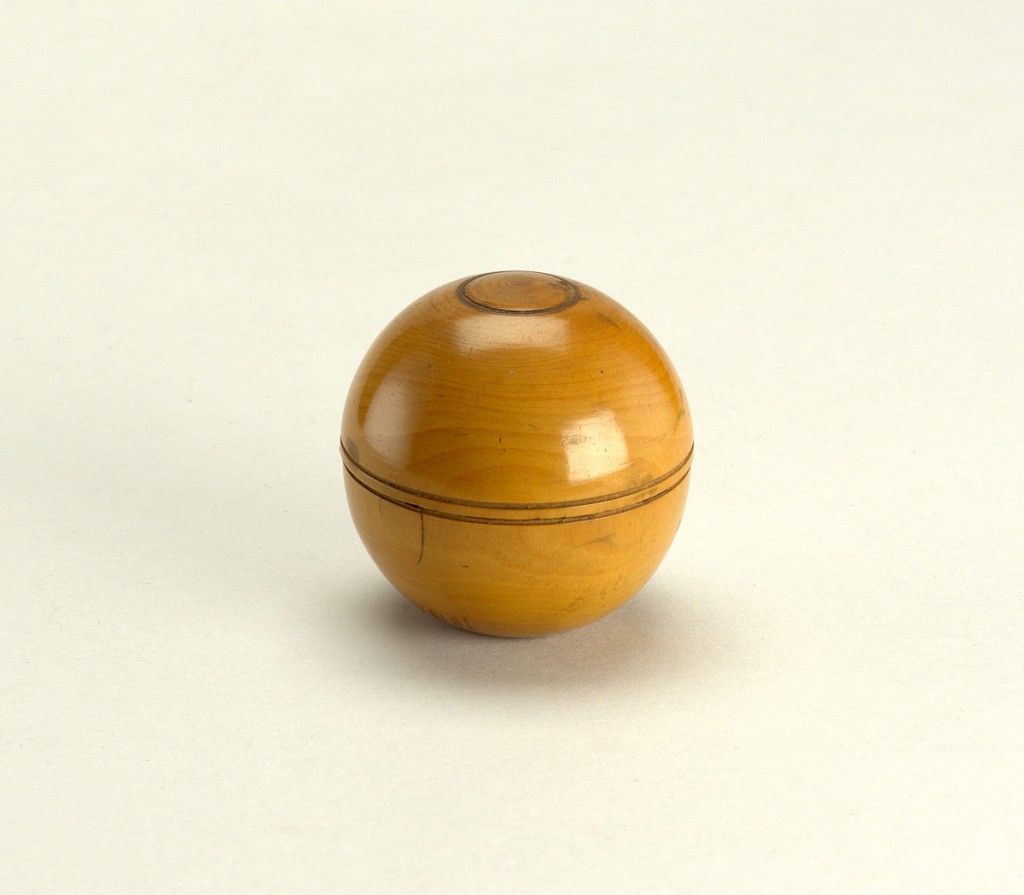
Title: container
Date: early 19th century
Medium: turned wood, pear
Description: The sewing ball is globular. One end flattened and opposite ornamented with a circular engraved ring. The ball is fitted with a screw thread around the center; each half is hollow.